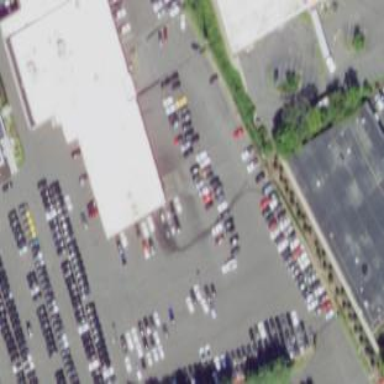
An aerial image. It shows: Car shop.